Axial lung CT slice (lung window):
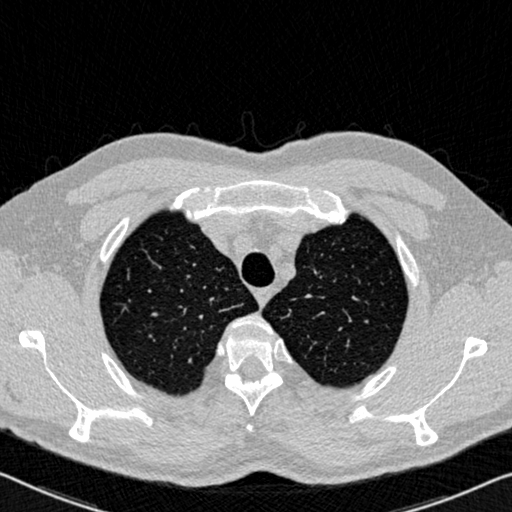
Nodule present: no